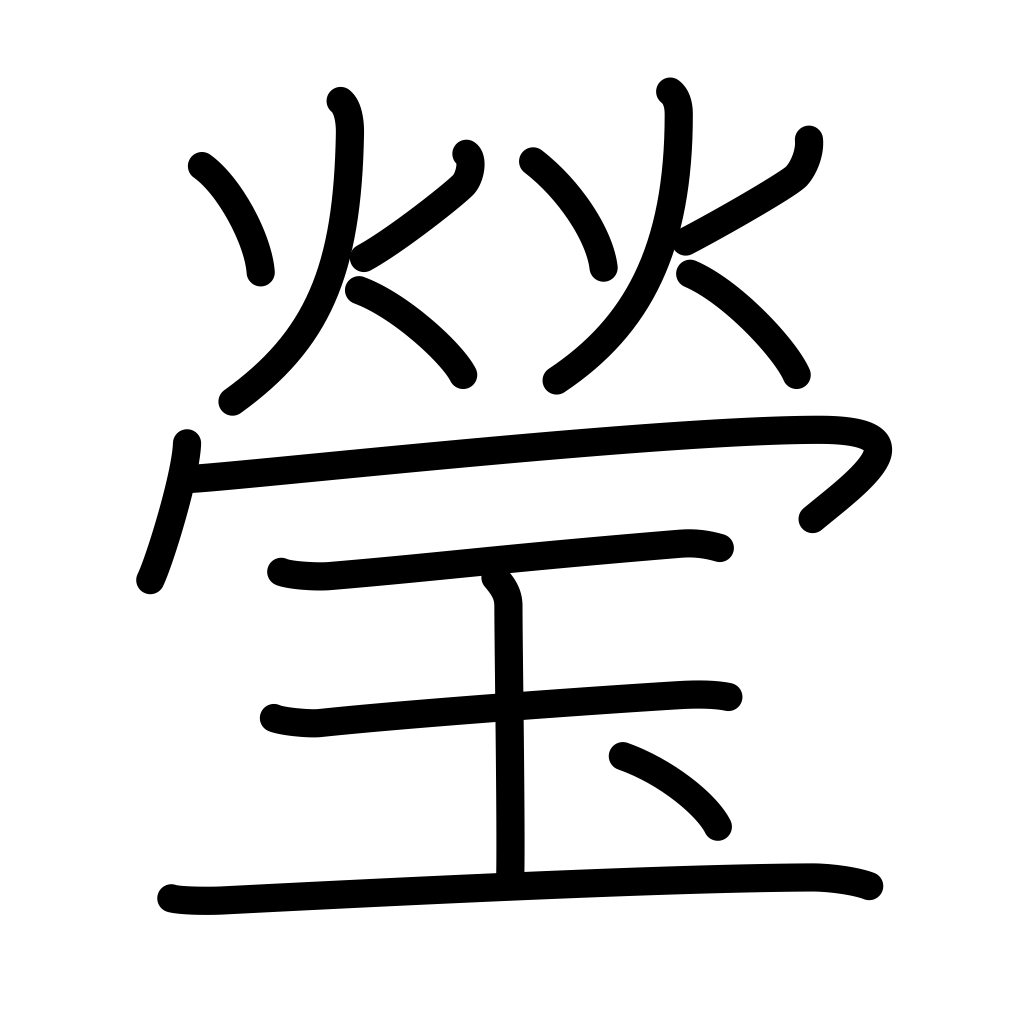
Meaning: clear